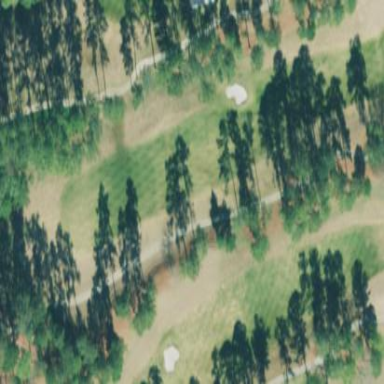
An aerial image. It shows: Golf fairway in the image.